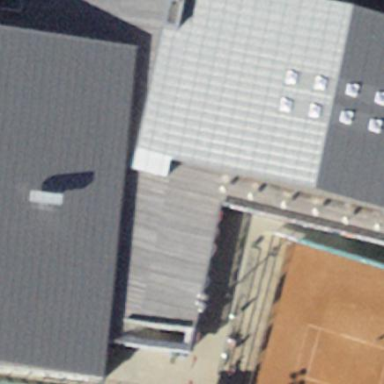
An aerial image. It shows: Sports centre building.